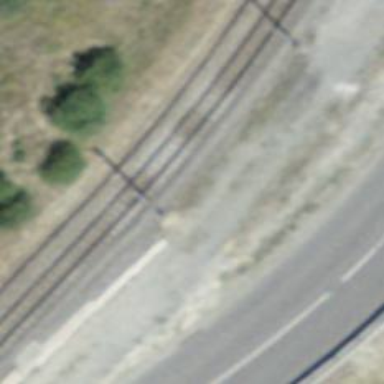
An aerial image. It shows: Catenary mast for power lines.